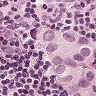
Metastatic tissue present: yes